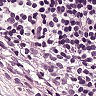
Metastatic tissue present: no